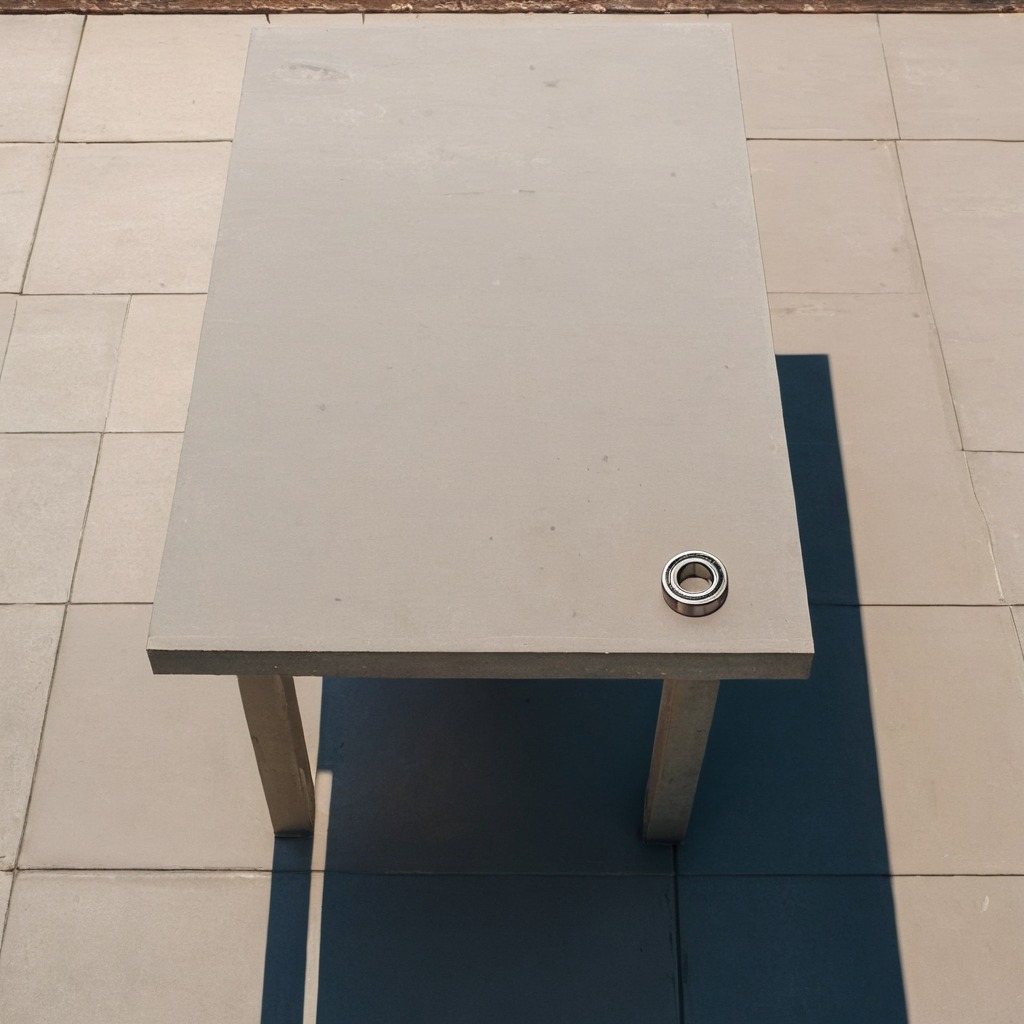
A metal ball bearing is lying on a concrete workbench in an outdoor bricklaying area.